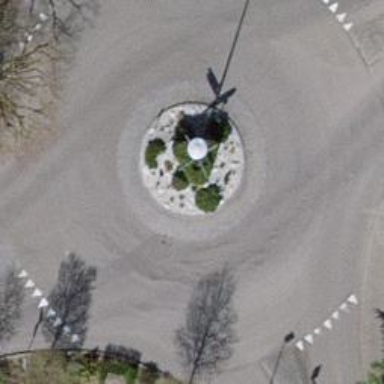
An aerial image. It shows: Tertiary road with asphalt surface leading to roundabout junction.